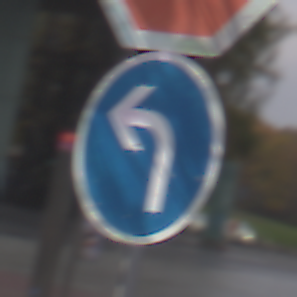
Verkehrszeichen: VorgeschriebeneFahrtrichtungLinks
Zusatzzeichen oben: Stop
Umgebung: Outdoor, Urban
Tageszeit: MorningAfternoon
Wetter: Overcast
Licht: Natural
Jahreszeit: NotSpecified
Kontrast: LowContrast